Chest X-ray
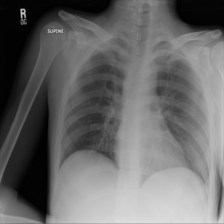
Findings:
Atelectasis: negative
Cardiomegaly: negative
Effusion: negative
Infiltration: negative
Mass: negative
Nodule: negative
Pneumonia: negative
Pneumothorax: negative
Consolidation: negative
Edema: negative
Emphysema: negative
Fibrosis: negative
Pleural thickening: negative
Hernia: negative